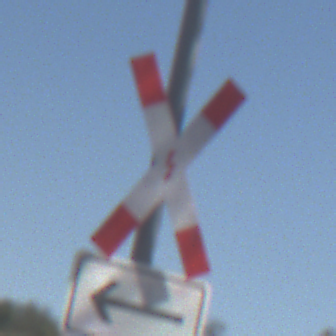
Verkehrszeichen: Andreaskreuz
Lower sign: RichtungsangabeDurchPfeile1
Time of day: Midday
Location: Outdoor (RoadRail)
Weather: Clear
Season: Summer
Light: Natural